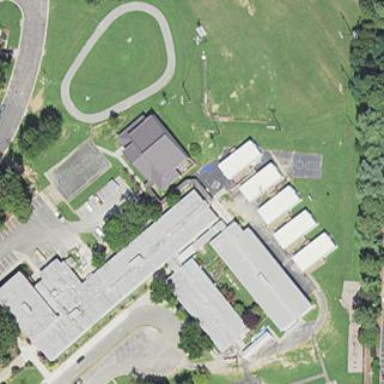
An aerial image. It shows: School.